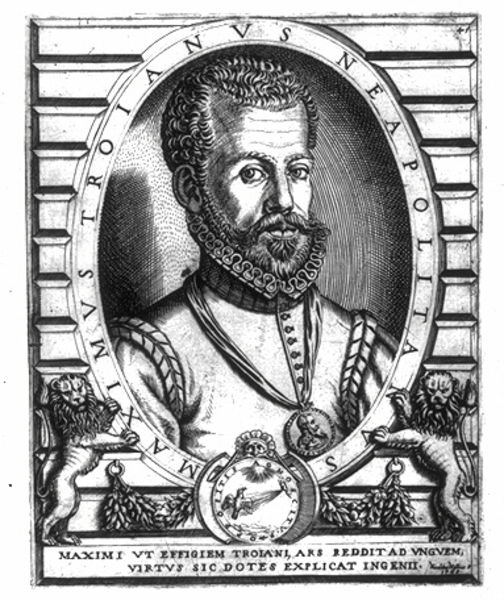
Titel: Bildnis des Maximo Trojano
Künstler: Niccolò Nelly
Institution: (Seriendruck)
Schlagwörter: dunkel, kopf, mann, schatten, ausschnitt, grau, hell, licht, stirn, zeichnung, blick, tiere, bart, band, barock, falten, kragen, vollbart, ärmel, bildnis, halskrause, portrait, haare, brustbild, england, locken, oval, schrift, italien, kette, graphik, könig, inschrift, aufrecht, streifen, schild, medaillon, druck, schwarz-weiß, stich, seite, text, uniform, beschriftung, engländer, medallie, orden, herrscher, krause, girlanden, wappen, löwen, general, löwe, medaille, emblem, kupferstich, münze, feston, neapel, latein, maximilian, festons, maximus, troja, reformation, kupfertich, portrt, maskeron, porträtt, neapolita, neapolitanus, troianus, trojanus, zopfmuster, toja, kragen rüschen